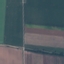
Land use / land cover: AnnualCrop